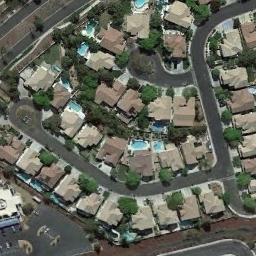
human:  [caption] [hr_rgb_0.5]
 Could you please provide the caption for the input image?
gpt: The dense residential is next to the road and some trees .

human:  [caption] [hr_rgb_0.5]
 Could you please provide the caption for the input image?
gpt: A dense residential area has lots of trees and medium residences arranged neatly while some roads go through the residential area .

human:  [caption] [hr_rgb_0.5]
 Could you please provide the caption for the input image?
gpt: The houses in the residential area are different in size and color .

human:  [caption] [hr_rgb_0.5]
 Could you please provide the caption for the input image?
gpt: In densely populated areas there are many roads and neatly lined houses and trees and a few swimming pools .

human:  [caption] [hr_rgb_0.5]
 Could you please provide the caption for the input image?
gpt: There are brown and yellow buildings arranged neatly on dense residential area .